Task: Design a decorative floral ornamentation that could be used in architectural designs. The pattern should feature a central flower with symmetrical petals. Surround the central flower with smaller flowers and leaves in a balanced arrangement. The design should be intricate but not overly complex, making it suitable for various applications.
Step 570:
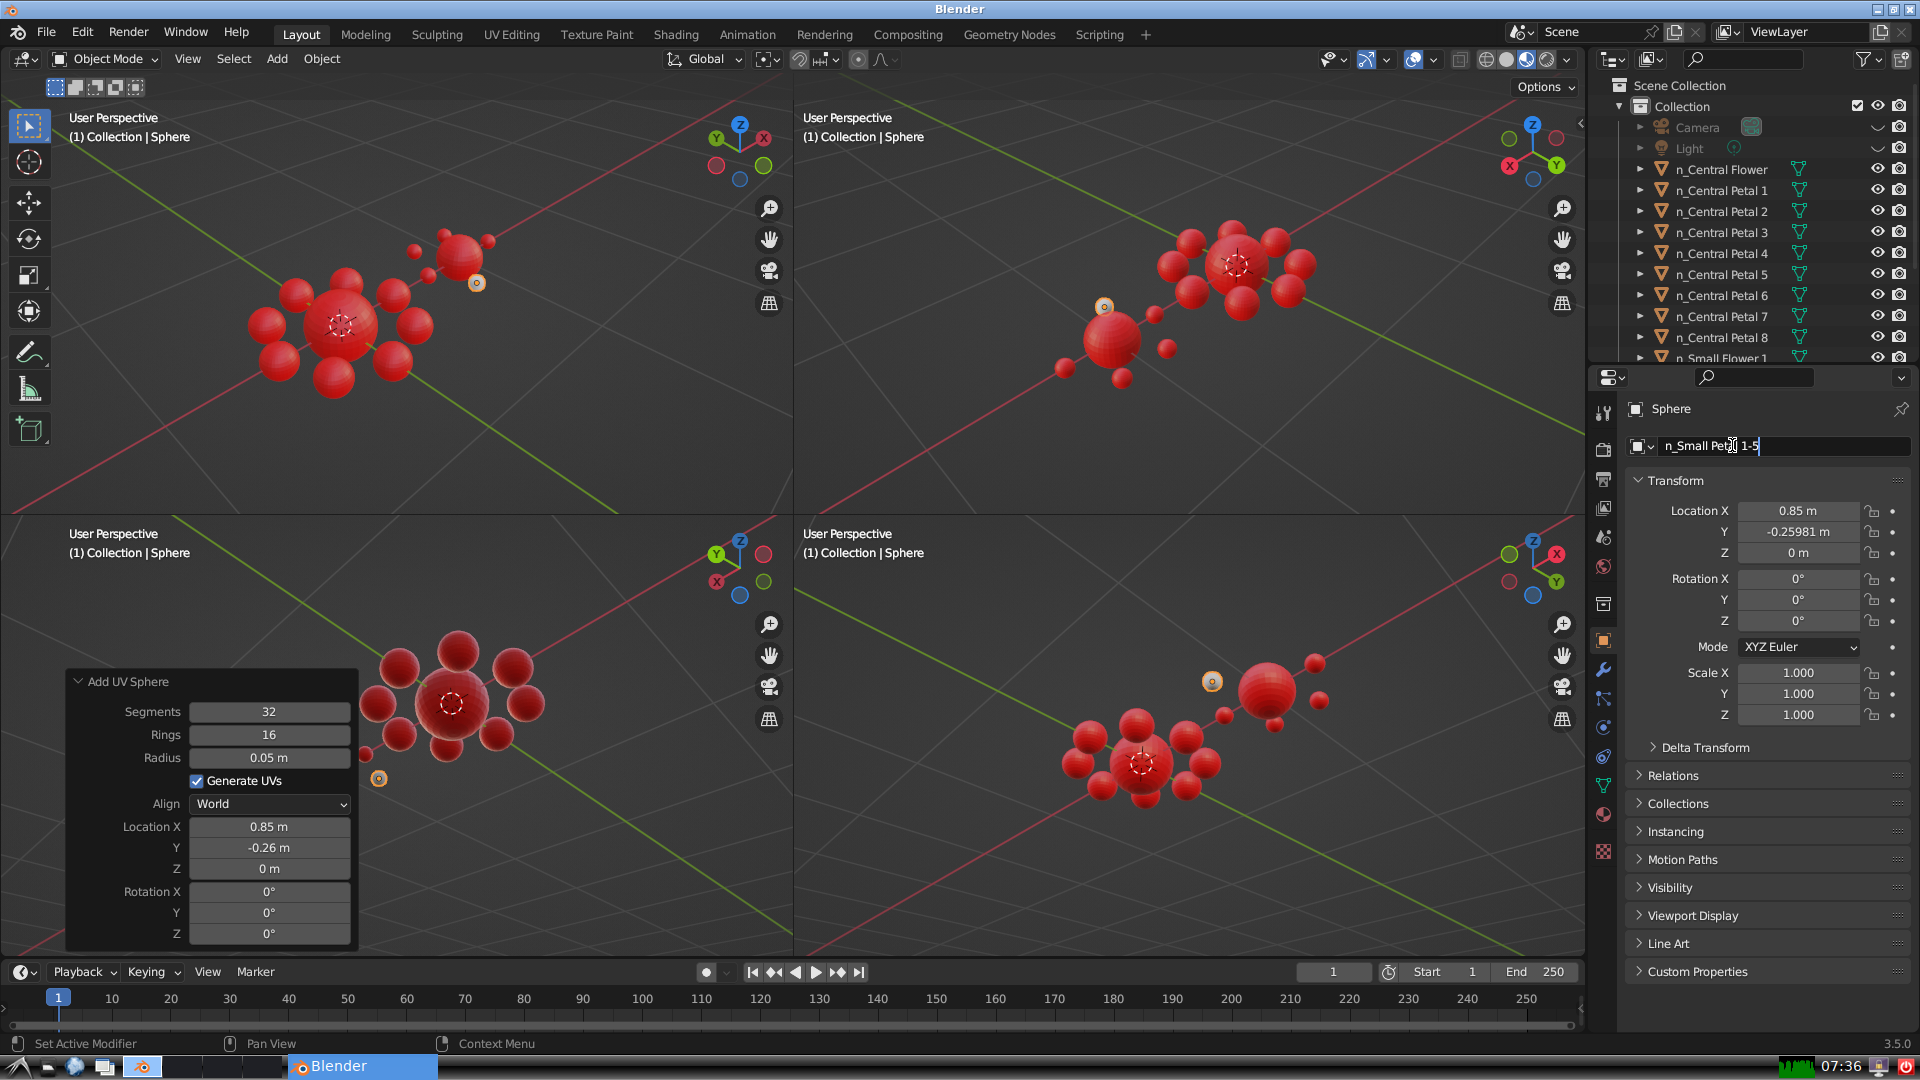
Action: {"key_press": ['Return']}